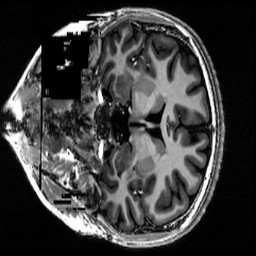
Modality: T1w
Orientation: coronal
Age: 20
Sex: female